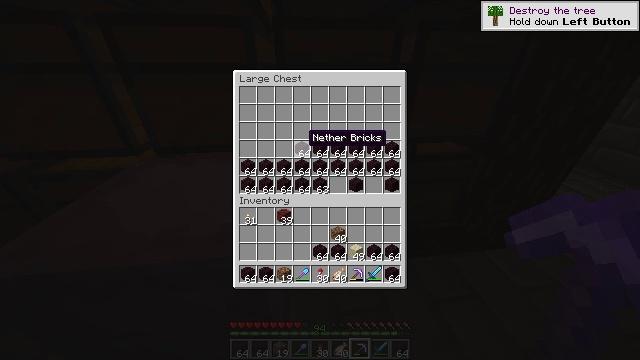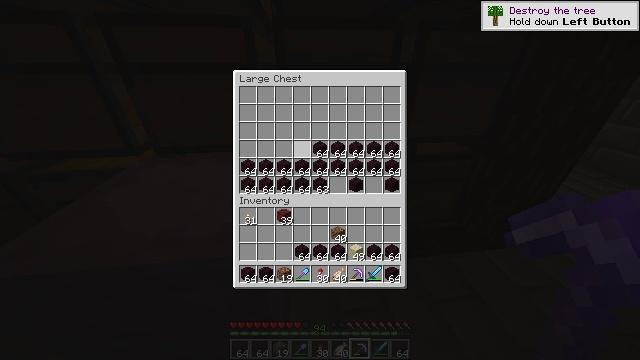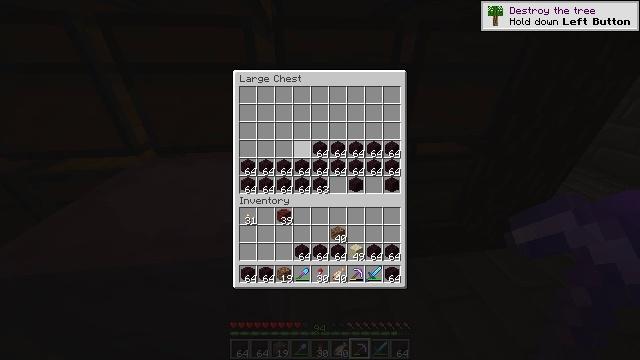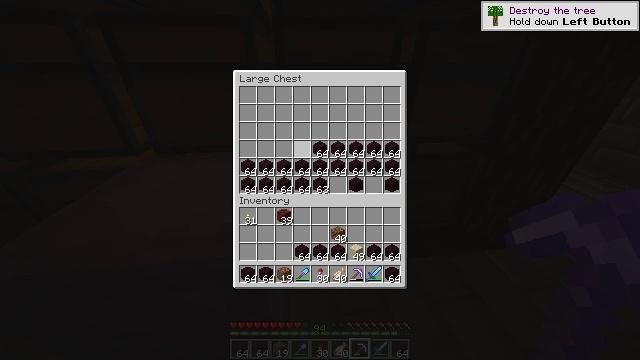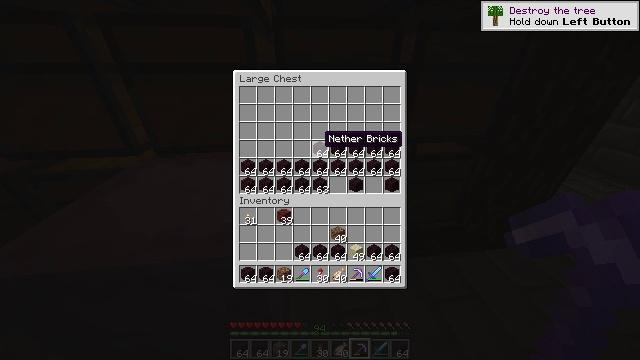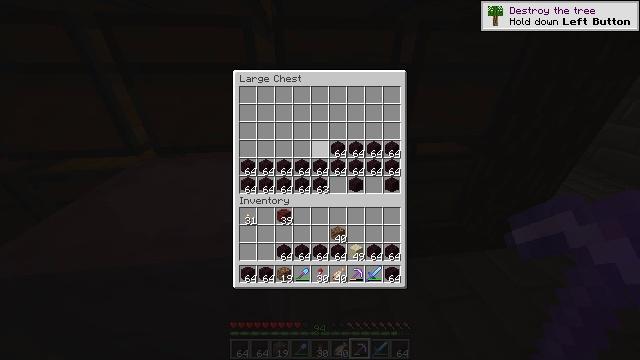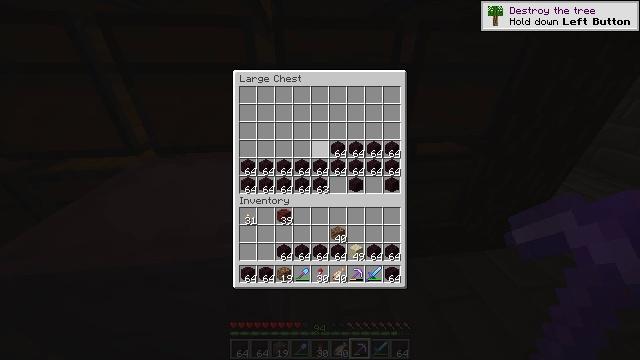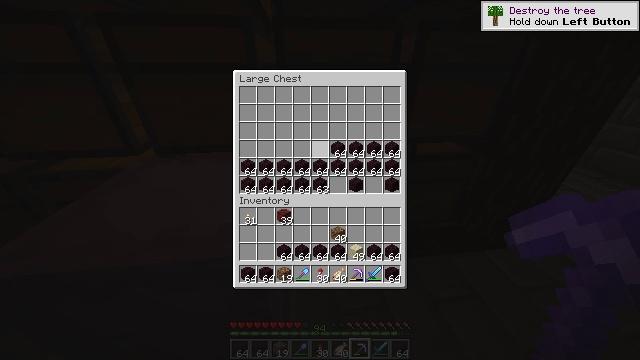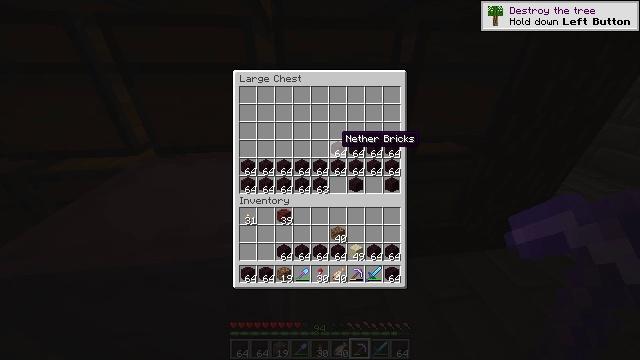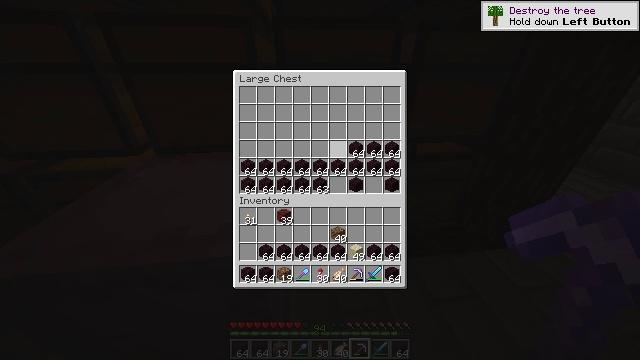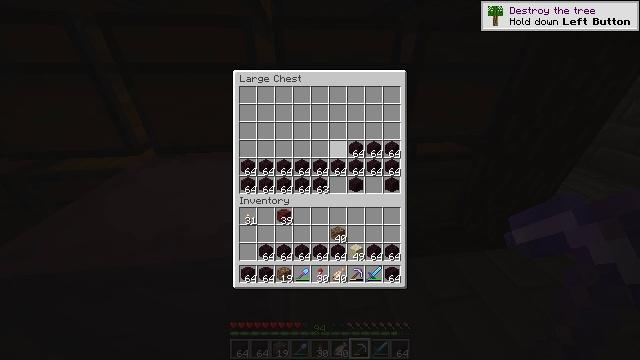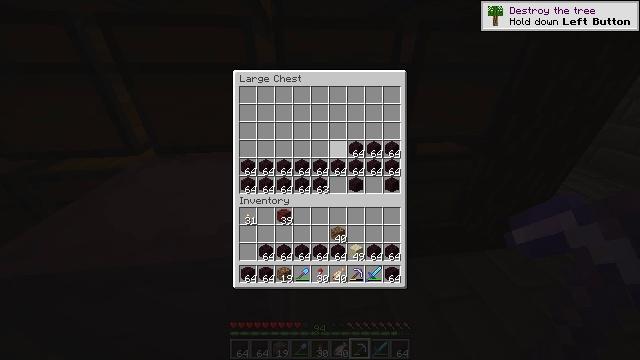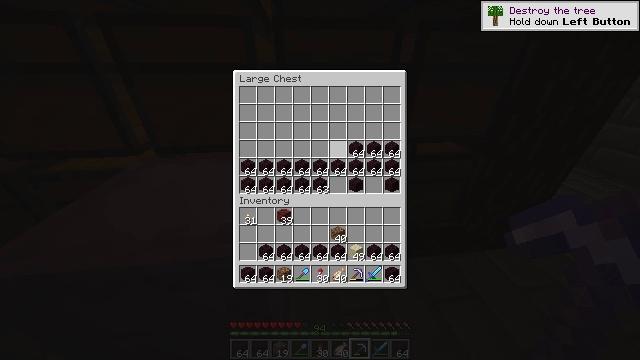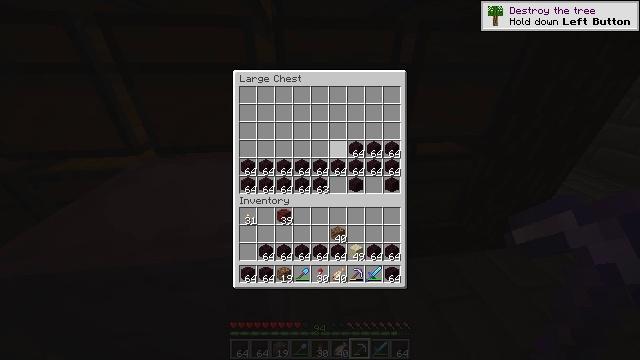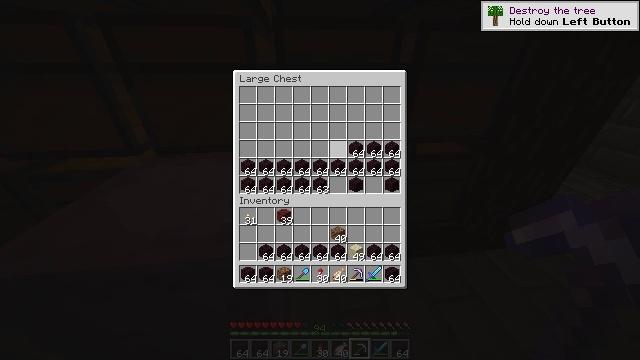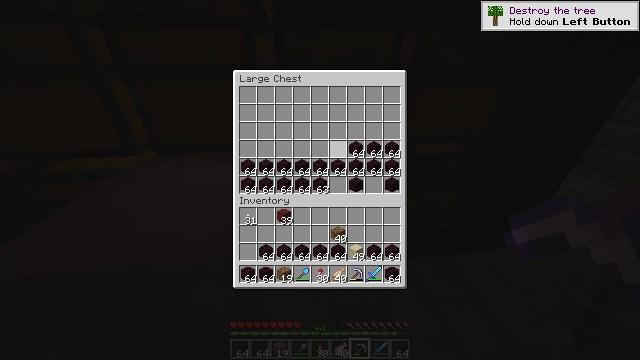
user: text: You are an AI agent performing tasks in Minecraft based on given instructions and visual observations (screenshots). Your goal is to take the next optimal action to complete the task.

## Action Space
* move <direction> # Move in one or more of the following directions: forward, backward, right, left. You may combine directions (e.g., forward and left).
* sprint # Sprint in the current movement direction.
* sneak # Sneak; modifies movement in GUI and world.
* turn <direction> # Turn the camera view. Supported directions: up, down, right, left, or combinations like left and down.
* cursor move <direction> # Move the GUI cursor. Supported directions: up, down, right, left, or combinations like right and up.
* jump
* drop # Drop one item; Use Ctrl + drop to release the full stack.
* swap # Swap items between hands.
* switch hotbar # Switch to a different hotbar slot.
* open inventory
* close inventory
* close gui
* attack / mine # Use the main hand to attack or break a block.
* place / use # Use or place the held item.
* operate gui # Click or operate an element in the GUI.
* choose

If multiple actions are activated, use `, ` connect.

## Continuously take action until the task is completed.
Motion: motion action
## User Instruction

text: Break the shulker box to collect it.
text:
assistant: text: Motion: sneak, choose
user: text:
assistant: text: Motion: sneak, choose
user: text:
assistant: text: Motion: sneak
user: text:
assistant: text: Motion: sneak, cursor move right
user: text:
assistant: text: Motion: sneak, choose
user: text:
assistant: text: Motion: sneak, choose
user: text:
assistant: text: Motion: sneak
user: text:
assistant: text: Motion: sneak, cursor move right
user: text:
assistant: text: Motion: sneak, choose
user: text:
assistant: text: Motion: sneak, choose
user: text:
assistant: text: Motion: sneak, choose
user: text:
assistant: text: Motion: sneak
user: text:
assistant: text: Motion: sneak
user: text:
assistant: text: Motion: sneak
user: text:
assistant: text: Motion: sneak
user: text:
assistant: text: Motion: sneak, cursor move right
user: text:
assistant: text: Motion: sneak
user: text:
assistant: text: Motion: sneak, choose
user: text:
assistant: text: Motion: sneak, choose
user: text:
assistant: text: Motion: sneak, cursor move right
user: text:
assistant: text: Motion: sneak, choose
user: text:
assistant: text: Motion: sneak, choose
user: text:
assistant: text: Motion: sneak, choose
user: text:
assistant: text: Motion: sneak, cursor move right
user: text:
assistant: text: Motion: sneak
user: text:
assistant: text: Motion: sneak, choose
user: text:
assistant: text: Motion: sneak, choose
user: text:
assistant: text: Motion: sneak
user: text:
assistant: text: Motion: sneak, close inventory
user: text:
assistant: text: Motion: turn left, close inventory